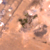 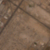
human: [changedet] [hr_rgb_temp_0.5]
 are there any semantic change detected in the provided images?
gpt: The park in the middle of this area disappeared.